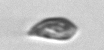
Label: Cryptophyta